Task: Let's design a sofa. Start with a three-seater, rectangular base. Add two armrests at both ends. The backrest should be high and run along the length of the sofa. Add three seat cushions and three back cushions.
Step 462:
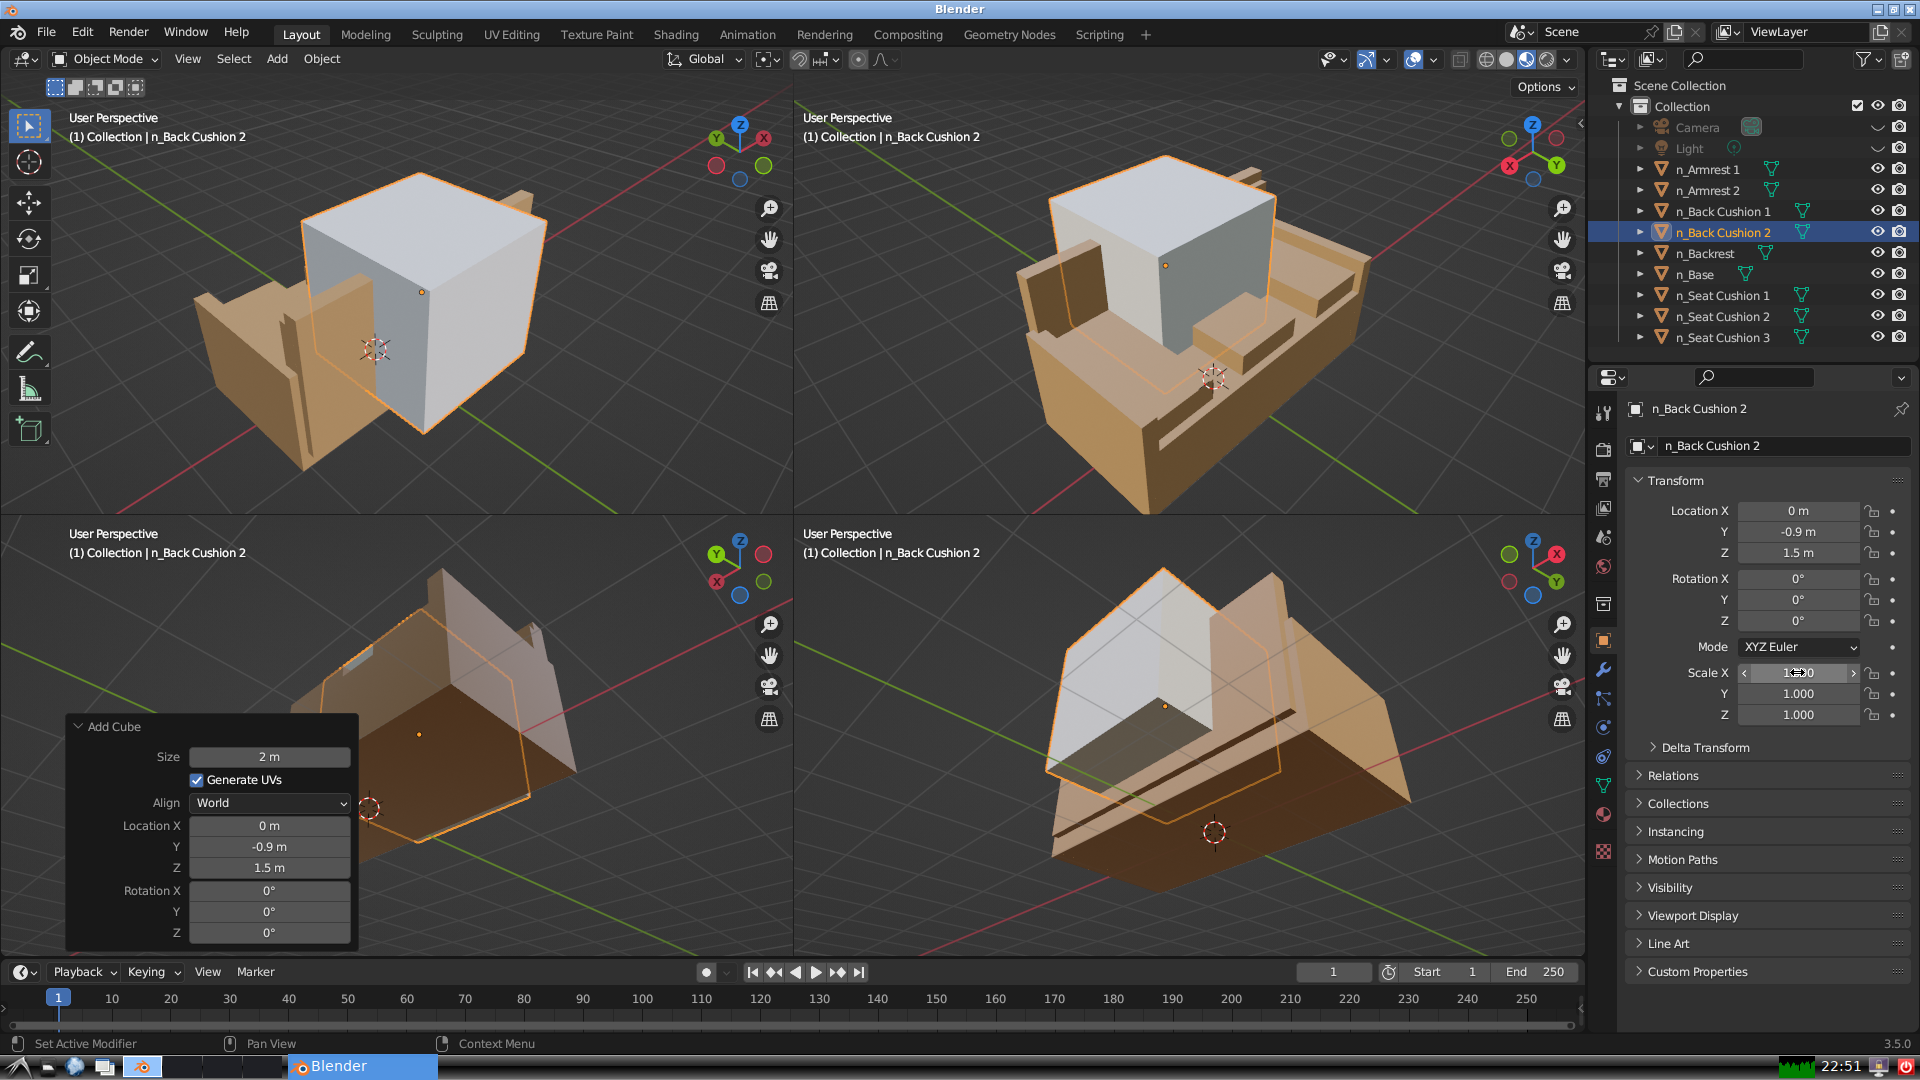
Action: click: no